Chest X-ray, AP view. Patient: 51 years old, sex F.
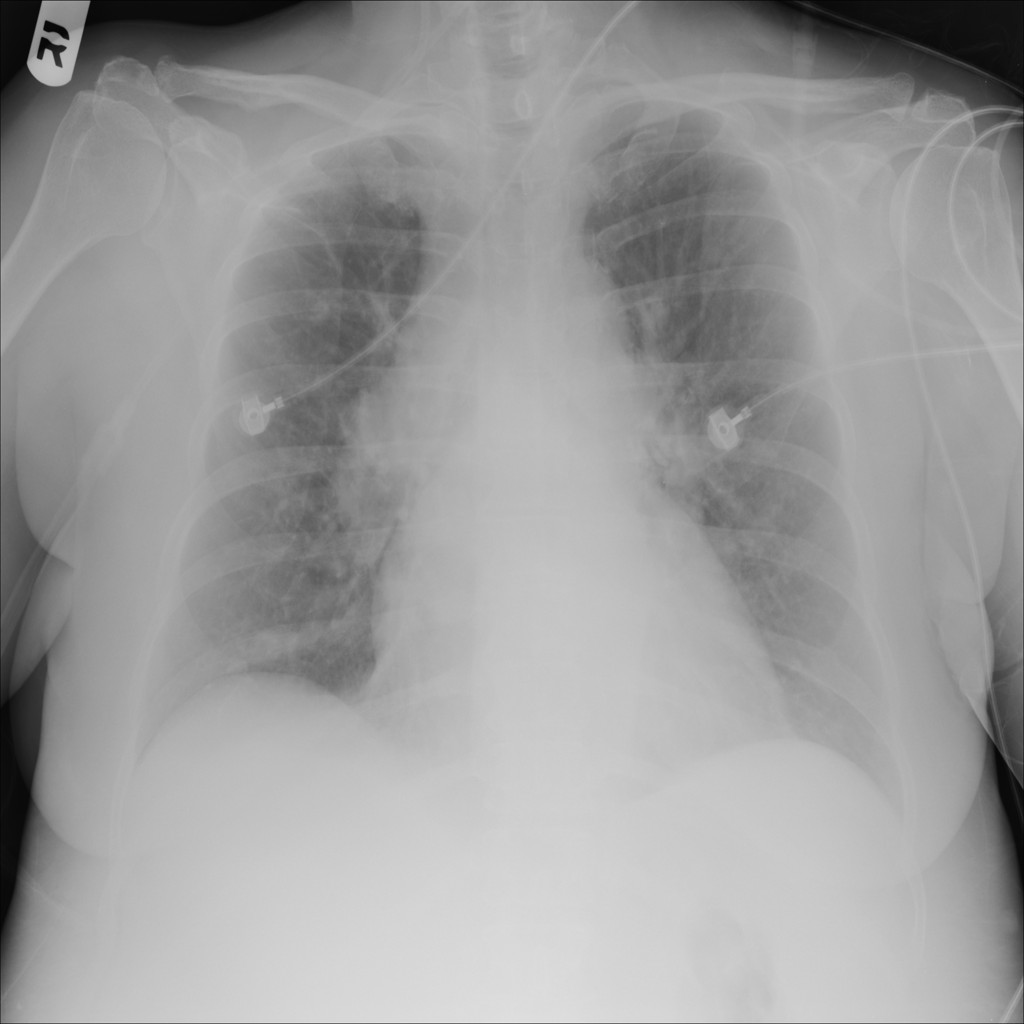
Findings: No Finding